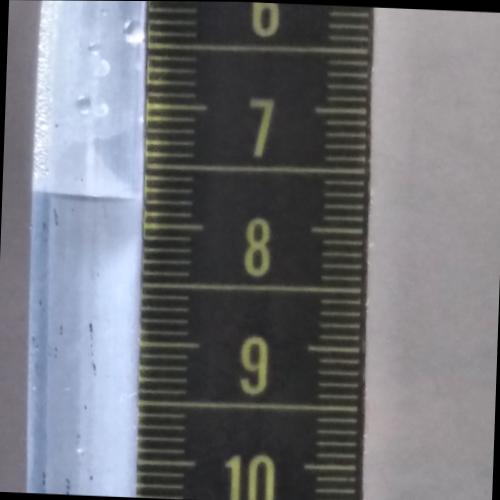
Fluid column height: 7.8 cm